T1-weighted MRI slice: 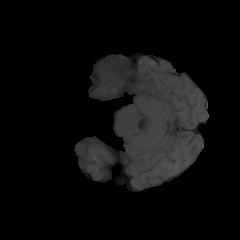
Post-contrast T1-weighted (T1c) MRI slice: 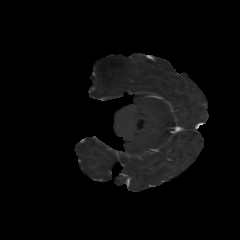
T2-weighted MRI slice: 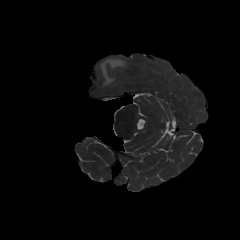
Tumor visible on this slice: yes